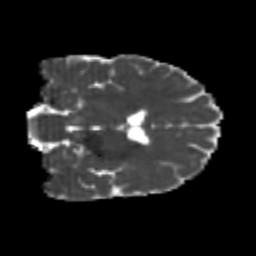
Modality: MD
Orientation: coronal
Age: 26
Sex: female
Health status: healthy
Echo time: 0.074 s